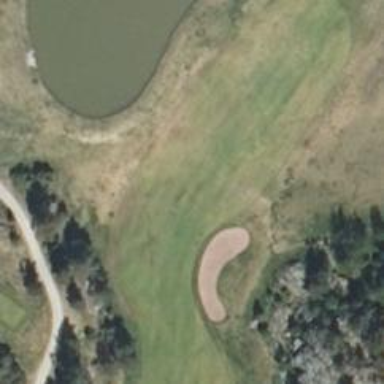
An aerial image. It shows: Golf hole.